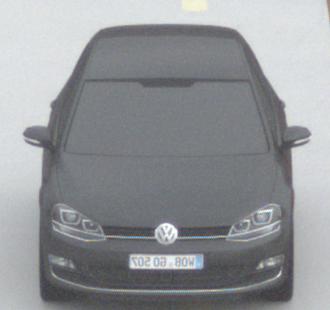
Make: VW
Model: Golf 1.2 TSI BMT
Detailed model: Golf (VII)
Model produced from: 2012/11
Model produced until: 2014/05
Doors: 3
Color: gray
Road condition: dry road
Daytime: morning or afternoon
Contrast: low contrast